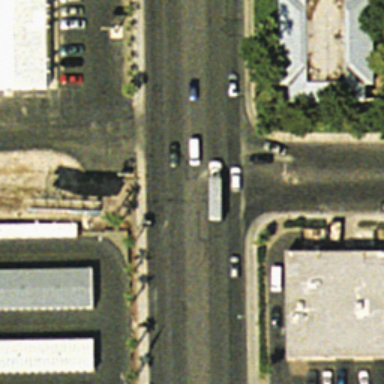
An intersection with some cars on the road .